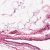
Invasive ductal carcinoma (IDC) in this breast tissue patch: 0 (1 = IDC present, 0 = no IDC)